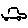
Label: car